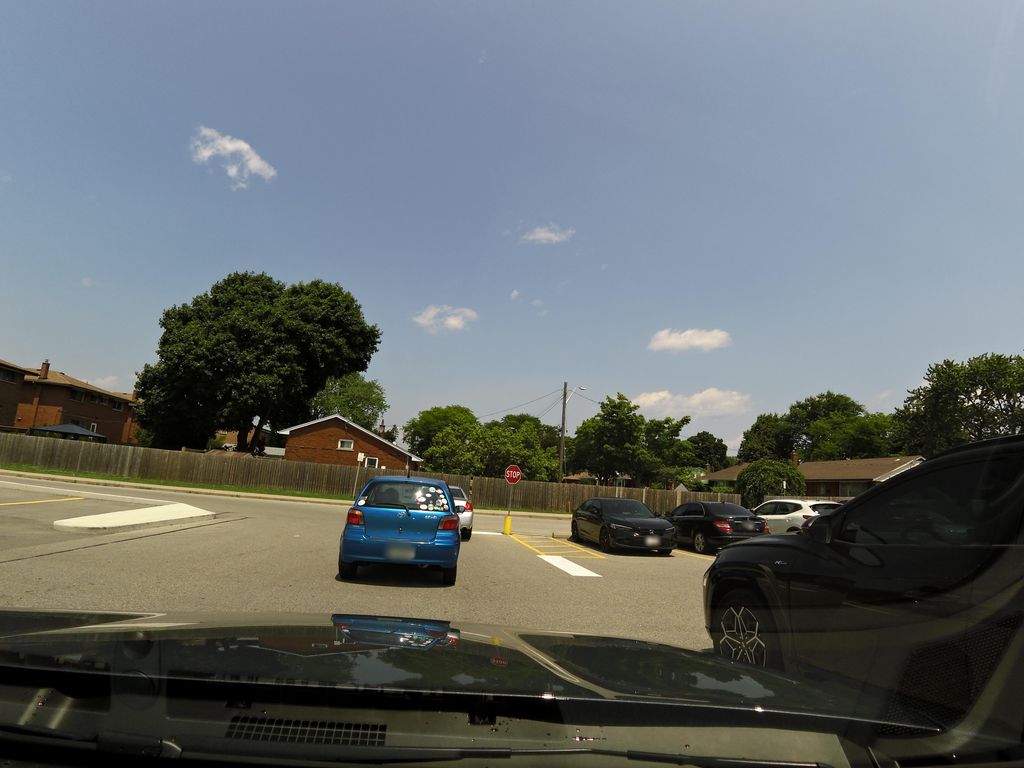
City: hamilton